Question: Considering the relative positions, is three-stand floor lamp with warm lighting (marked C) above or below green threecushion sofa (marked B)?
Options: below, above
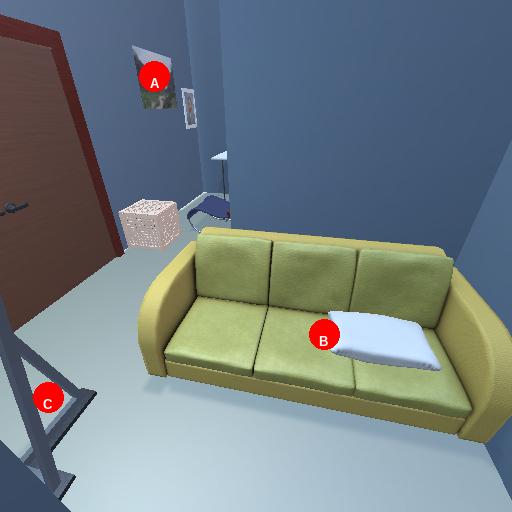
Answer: below